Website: crate-barrel
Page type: billing-address
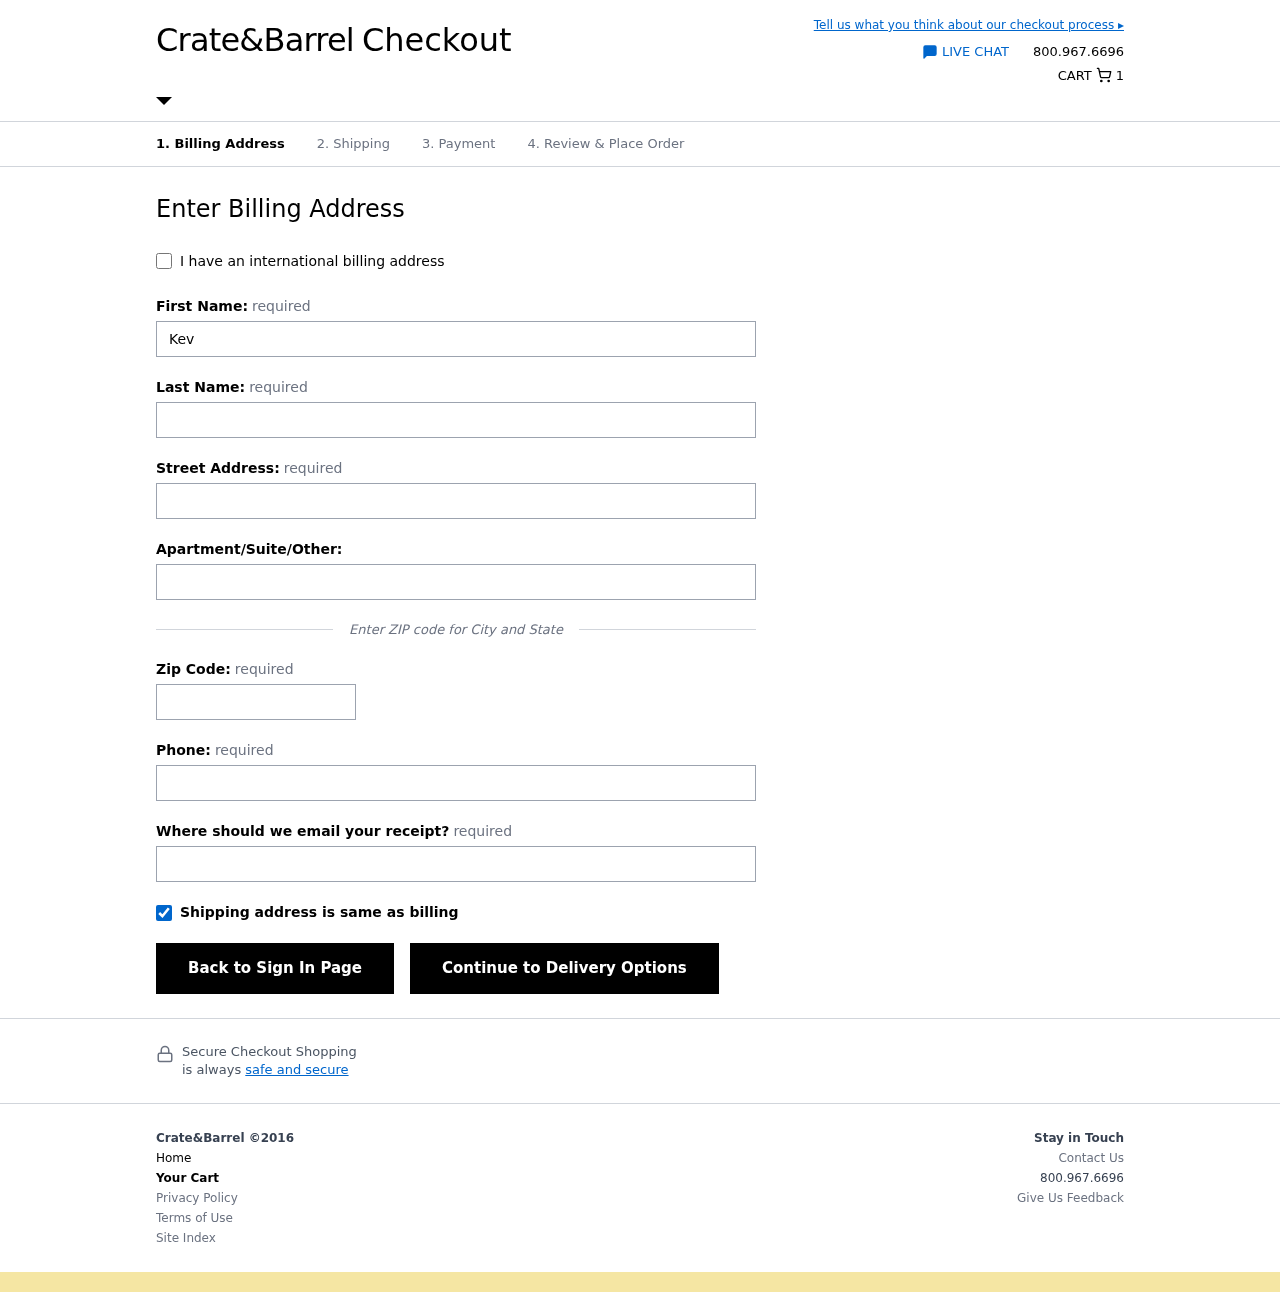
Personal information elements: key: PII_EMAIL
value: kcooper@hotmail.com
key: PII_FIRSTNAME
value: Kevin
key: PII_LASTNAME
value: Cooper
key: PII_PHONE
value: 3535368657
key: PII_POSTCODE
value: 60778
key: PII_STREET
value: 879 Lopez Locks Suite 552
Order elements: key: ORDER_NUM_ITEMS
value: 1